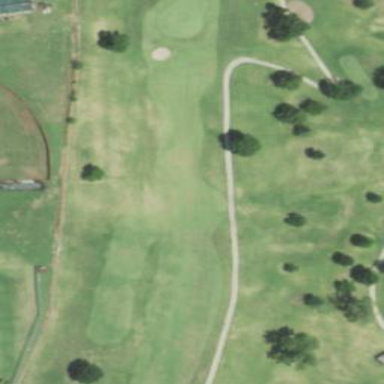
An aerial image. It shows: Grassy area designated as golf fairway.